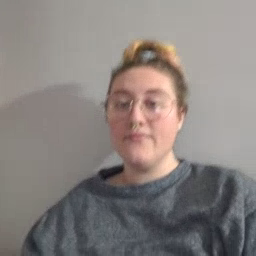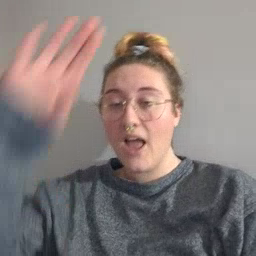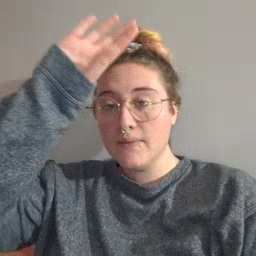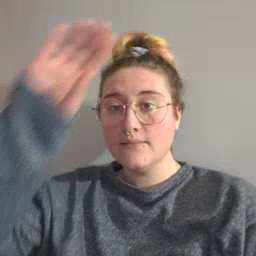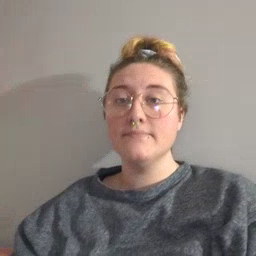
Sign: fireman